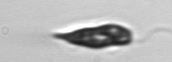
Label: Euglena